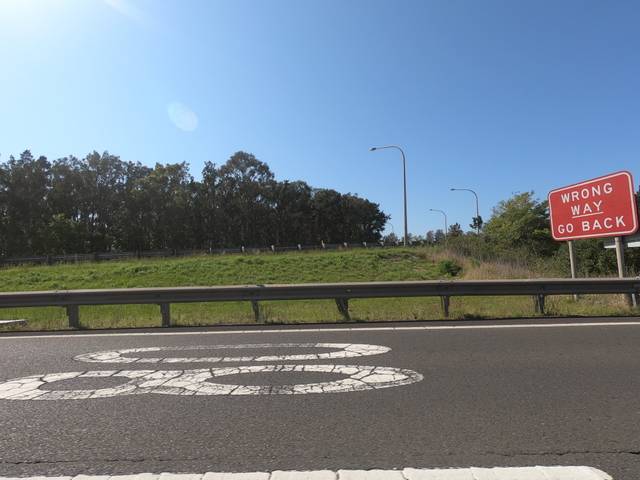
Region: Australia
Coordinates: -34.455, 150.855